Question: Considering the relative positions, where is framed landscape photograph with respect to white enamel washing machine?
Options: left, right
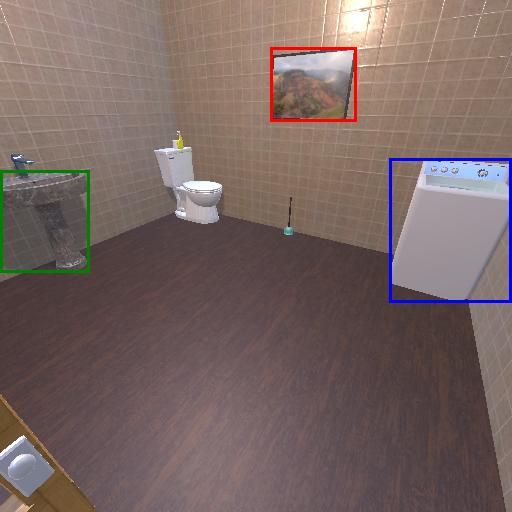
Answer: left